Question: I know I'm missing something stupid, but anyway, here is my code:
'''
UIActivityIndicatorView indicator = [[UIActivityIndicatorView alloc] initWithActivityIndicatorStyle:UIActivityIndicatorViewStyleGray];
indicator.hidesWhenStopped = YES;
indicator.frame = btnLogin.frame;
indicator.center = btnLogin.center;
[self.view addSubview:indicator];
[indicator bringSubviewToFront:indicator];
'''
Here is the end result:

<URL>
Thank you in advance!
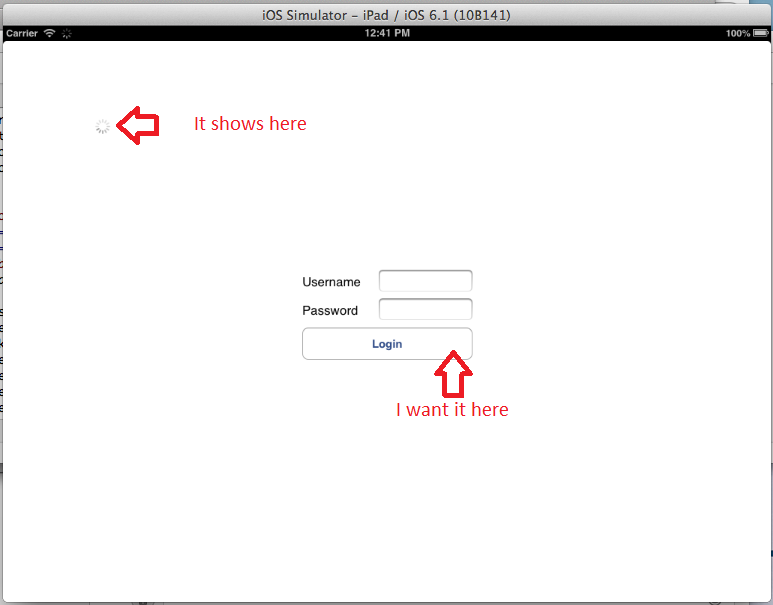
Answer: I think the concept you are missing is that a view's frame (and its center) are both in relation to its superview. Based on your screenshot I would guess that your textfields and buttons are all in a view that is acting as a container. So your button's frame & center are in relation to that container view and not to the view controller's view as a whole. You assign the same frame & center to the activity indicator, but then you add the indicator as a subview of the main view and not the container view. So you now have two views (the button and the indicator) with the same frame, but that frame is in relation to two different superviews.
The easiest change would just be to add your indicator to the container view you are using. But I would suggest adding the indicator as a subview of the button, then just do a little math to tweak its position.
'''
UIActivityIndicatorView *indicator = [[UIActivityIndicatorView alloc] initWithActivityIndicatorStyle:UIActivityIndicatorViewStyleGray];
CGFloat halfButtonHeight = btnLogin.bounds.size.height / 2;
CGFloat buttonWidth = btnLogin.bounds.size.width;
indicator.center = CGPointMake(buttonWidth - halfButtonHeight , halfButtonHeight);
[btnLogin addSubview:indicator];
[indicator startAnimating];
'''
As a side note: Your setting of the center of a view just after the frame of the view is redundant. Also, the last view added as a subview is automatically the front subview.